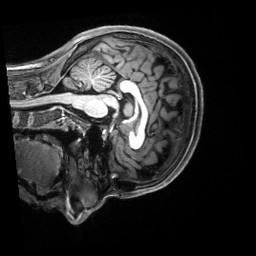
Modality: T1w
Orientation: sagittal
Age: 20
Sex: female
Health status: healthy
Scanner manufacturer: siemens
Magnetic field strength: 3 T
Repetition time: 2.5 s
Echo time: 0.00222 s